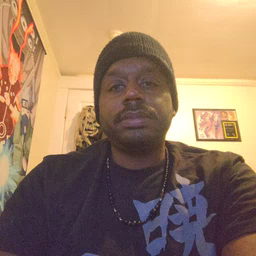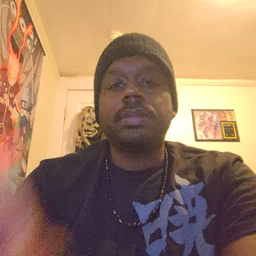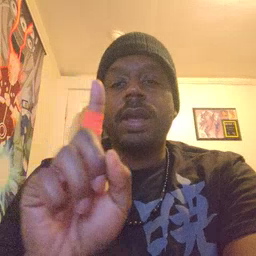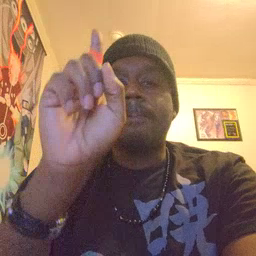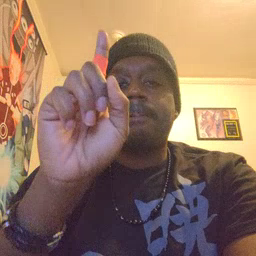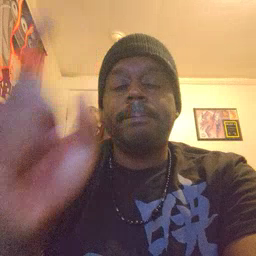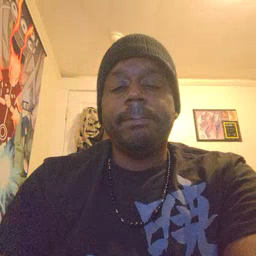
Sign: up